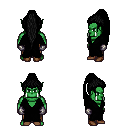
a pixel art fantasy rpg character, male body template, orc, green skin, black robe, robe skirt, black extra-long topknot hairstyle, metal gloves, brown shoes, four views (front, back, left, right), 2x2 character sprite sheet, small pixel art, hard edges, no anti-aliasing